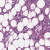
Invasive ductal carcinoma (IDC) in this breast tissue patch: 1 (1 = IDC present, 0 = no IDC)